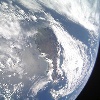
Label: cloud